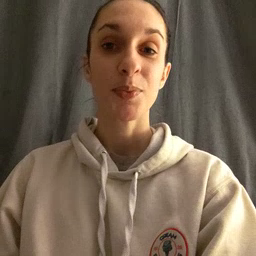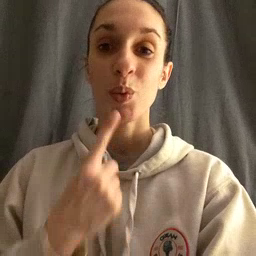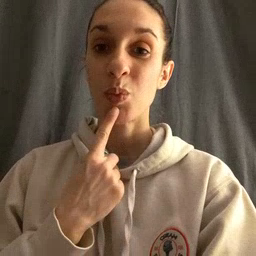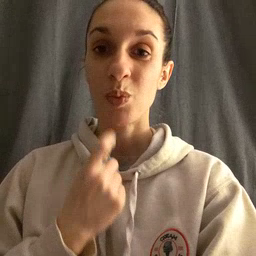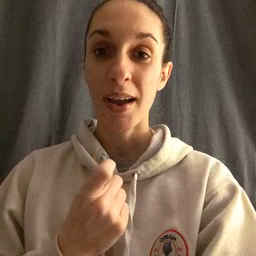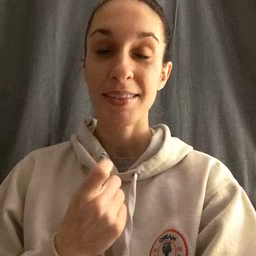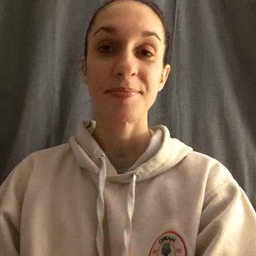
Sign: red